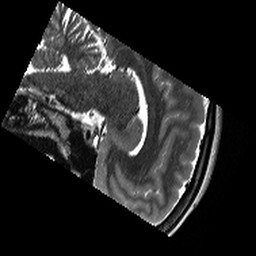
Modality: T2w
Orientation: sagittal
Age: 24
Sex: female
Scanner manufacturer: siemens
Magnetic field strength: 3 T
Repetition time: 13.15 s
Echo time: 0.082 s